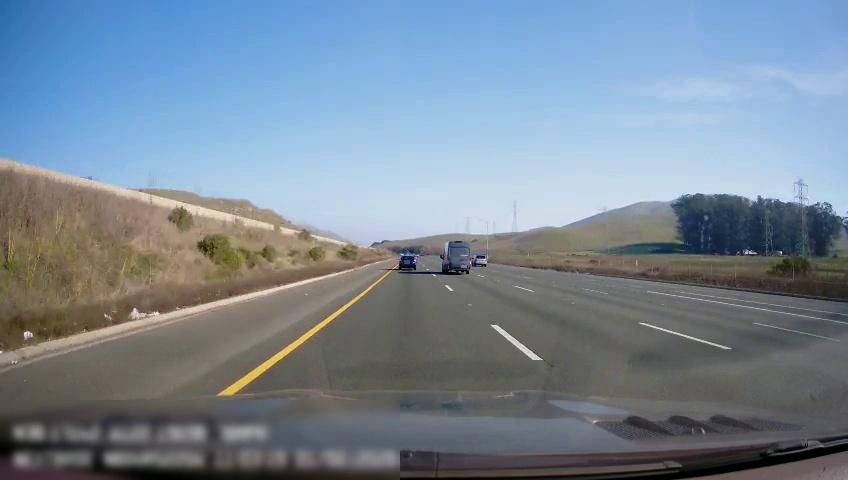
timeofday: Day
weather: Sunny
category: Drivable Space
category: Vehicles | Car
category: Vehicles | Car
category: Vehicles | Van
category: Lanes | Alternate Lane
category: Lanes | Alternate Lane
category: Lanes | Alternate Lane
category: Lanes | Current Lane
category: Lanes | Alternate Lane
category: Lanes | Alternate Lane